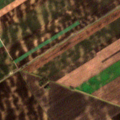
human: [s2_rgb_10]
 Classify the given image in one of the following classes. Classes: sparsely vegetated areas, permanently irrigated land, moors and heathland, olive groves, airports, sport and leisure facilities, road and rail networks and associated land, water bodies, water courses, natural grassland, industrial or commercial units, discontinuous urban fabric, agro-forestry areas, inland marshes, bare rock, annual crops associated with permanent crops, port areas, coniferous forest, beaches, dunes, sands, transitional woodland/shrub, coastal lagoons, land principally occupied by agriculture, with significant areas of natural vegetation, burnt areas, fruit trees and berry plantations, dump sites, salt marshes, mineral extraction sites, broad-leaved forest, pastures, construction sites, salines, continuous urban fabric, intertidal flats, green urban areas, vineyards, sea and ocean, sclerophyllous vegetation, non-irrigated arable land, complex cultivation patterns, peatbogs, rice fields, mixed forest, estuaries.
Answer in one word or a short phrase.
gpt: non-irrigated arable land